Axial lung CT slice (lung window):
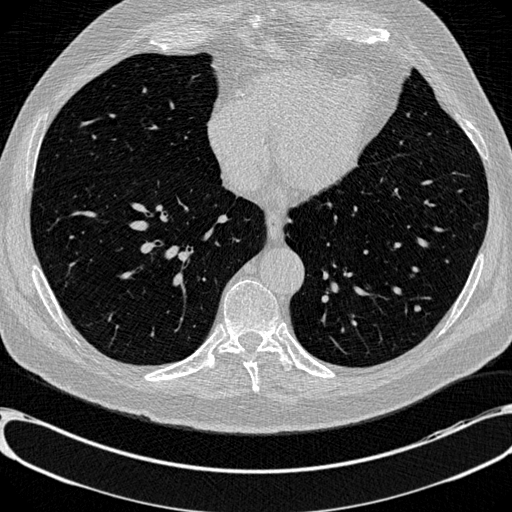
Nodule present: yes
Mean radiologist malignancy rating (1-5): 2